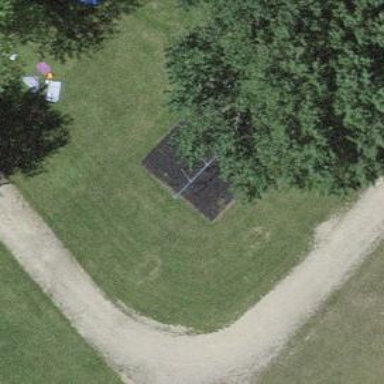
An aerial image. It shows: Playground featuring swings.